Question: I am using ExtJs 4.1. I have a store which is having a model. Model contains three fields ID, Name, age. This store is attached to a grid.
This is how the data looks:

I user filter function on the store to apply filter.
So when i apply filter on Id 'Manu', i see two results in grid
myStore.filter('ID', 'Manu'); //Works fine
myStore.filter('ID', 'Sales'); //
retuns 4 results. It also includes result for ID 'Sales One' and 'Sales Two'
When I filter on 'Sales' ID, it should return only results for ID 'Sales'.
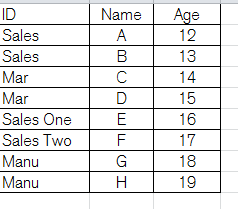
Answer: '''
myStore.filter([
{filterFn: function(item) { return item.get('ID') == 'Sales'; }}
]);
'''